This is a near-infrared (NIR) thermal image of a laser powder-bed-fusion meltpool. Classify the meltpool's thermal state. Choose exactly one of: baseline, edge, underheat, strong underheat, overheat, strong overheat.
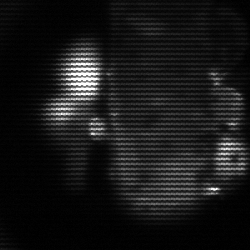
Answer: strong underheat